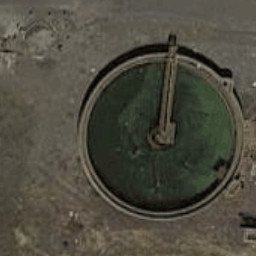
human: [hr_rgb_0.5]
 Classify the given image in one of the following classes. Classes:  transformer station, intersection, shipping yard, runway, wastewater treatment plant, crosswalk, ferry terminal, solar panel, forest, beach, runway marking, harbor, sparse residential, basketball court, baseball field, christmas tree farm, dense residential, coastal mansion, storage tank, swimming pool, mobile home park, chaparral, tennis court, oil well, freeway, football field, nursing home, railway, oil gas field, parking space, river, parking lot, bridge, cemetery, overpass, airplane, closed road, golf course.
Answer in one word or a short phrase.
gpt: wastewater treatment plant